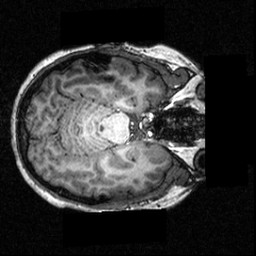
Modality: T1w
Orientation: axial
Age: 22
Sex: female
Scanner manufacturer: siemens
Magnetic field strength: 3.951 T
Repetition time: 1.5 s
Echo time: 0.00335 s